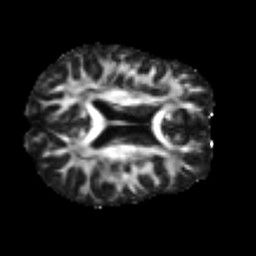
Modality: FA
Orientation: axial
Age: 26
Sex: male
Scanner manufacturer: siemens
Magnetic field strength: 3 T
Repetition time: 2.3 s
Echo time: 0.085 s